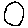
Label: circle